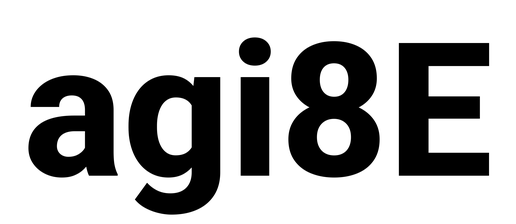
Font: Roboto_ExtraBold